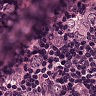
Metastatic tissue present: yes